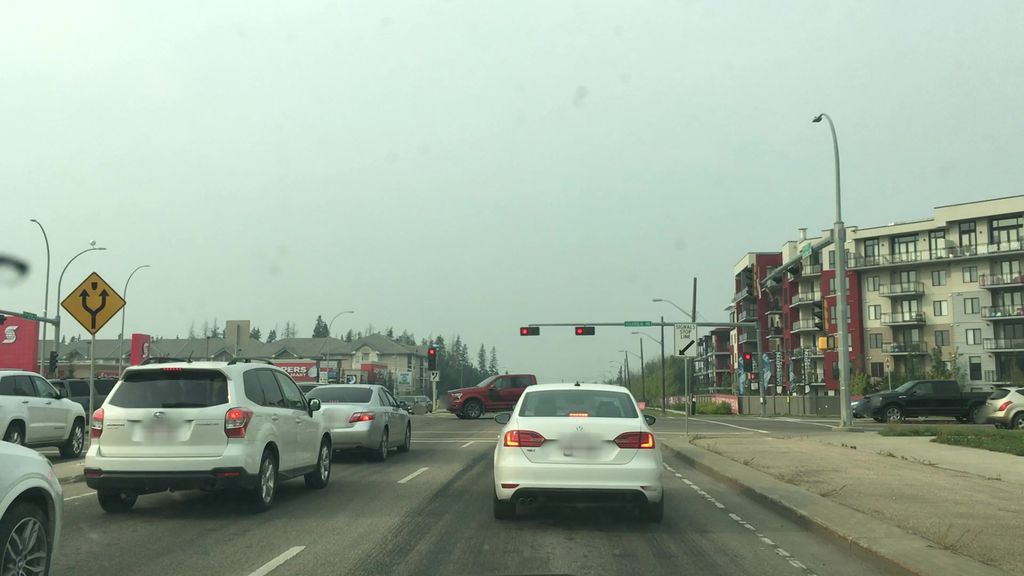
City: edmonton